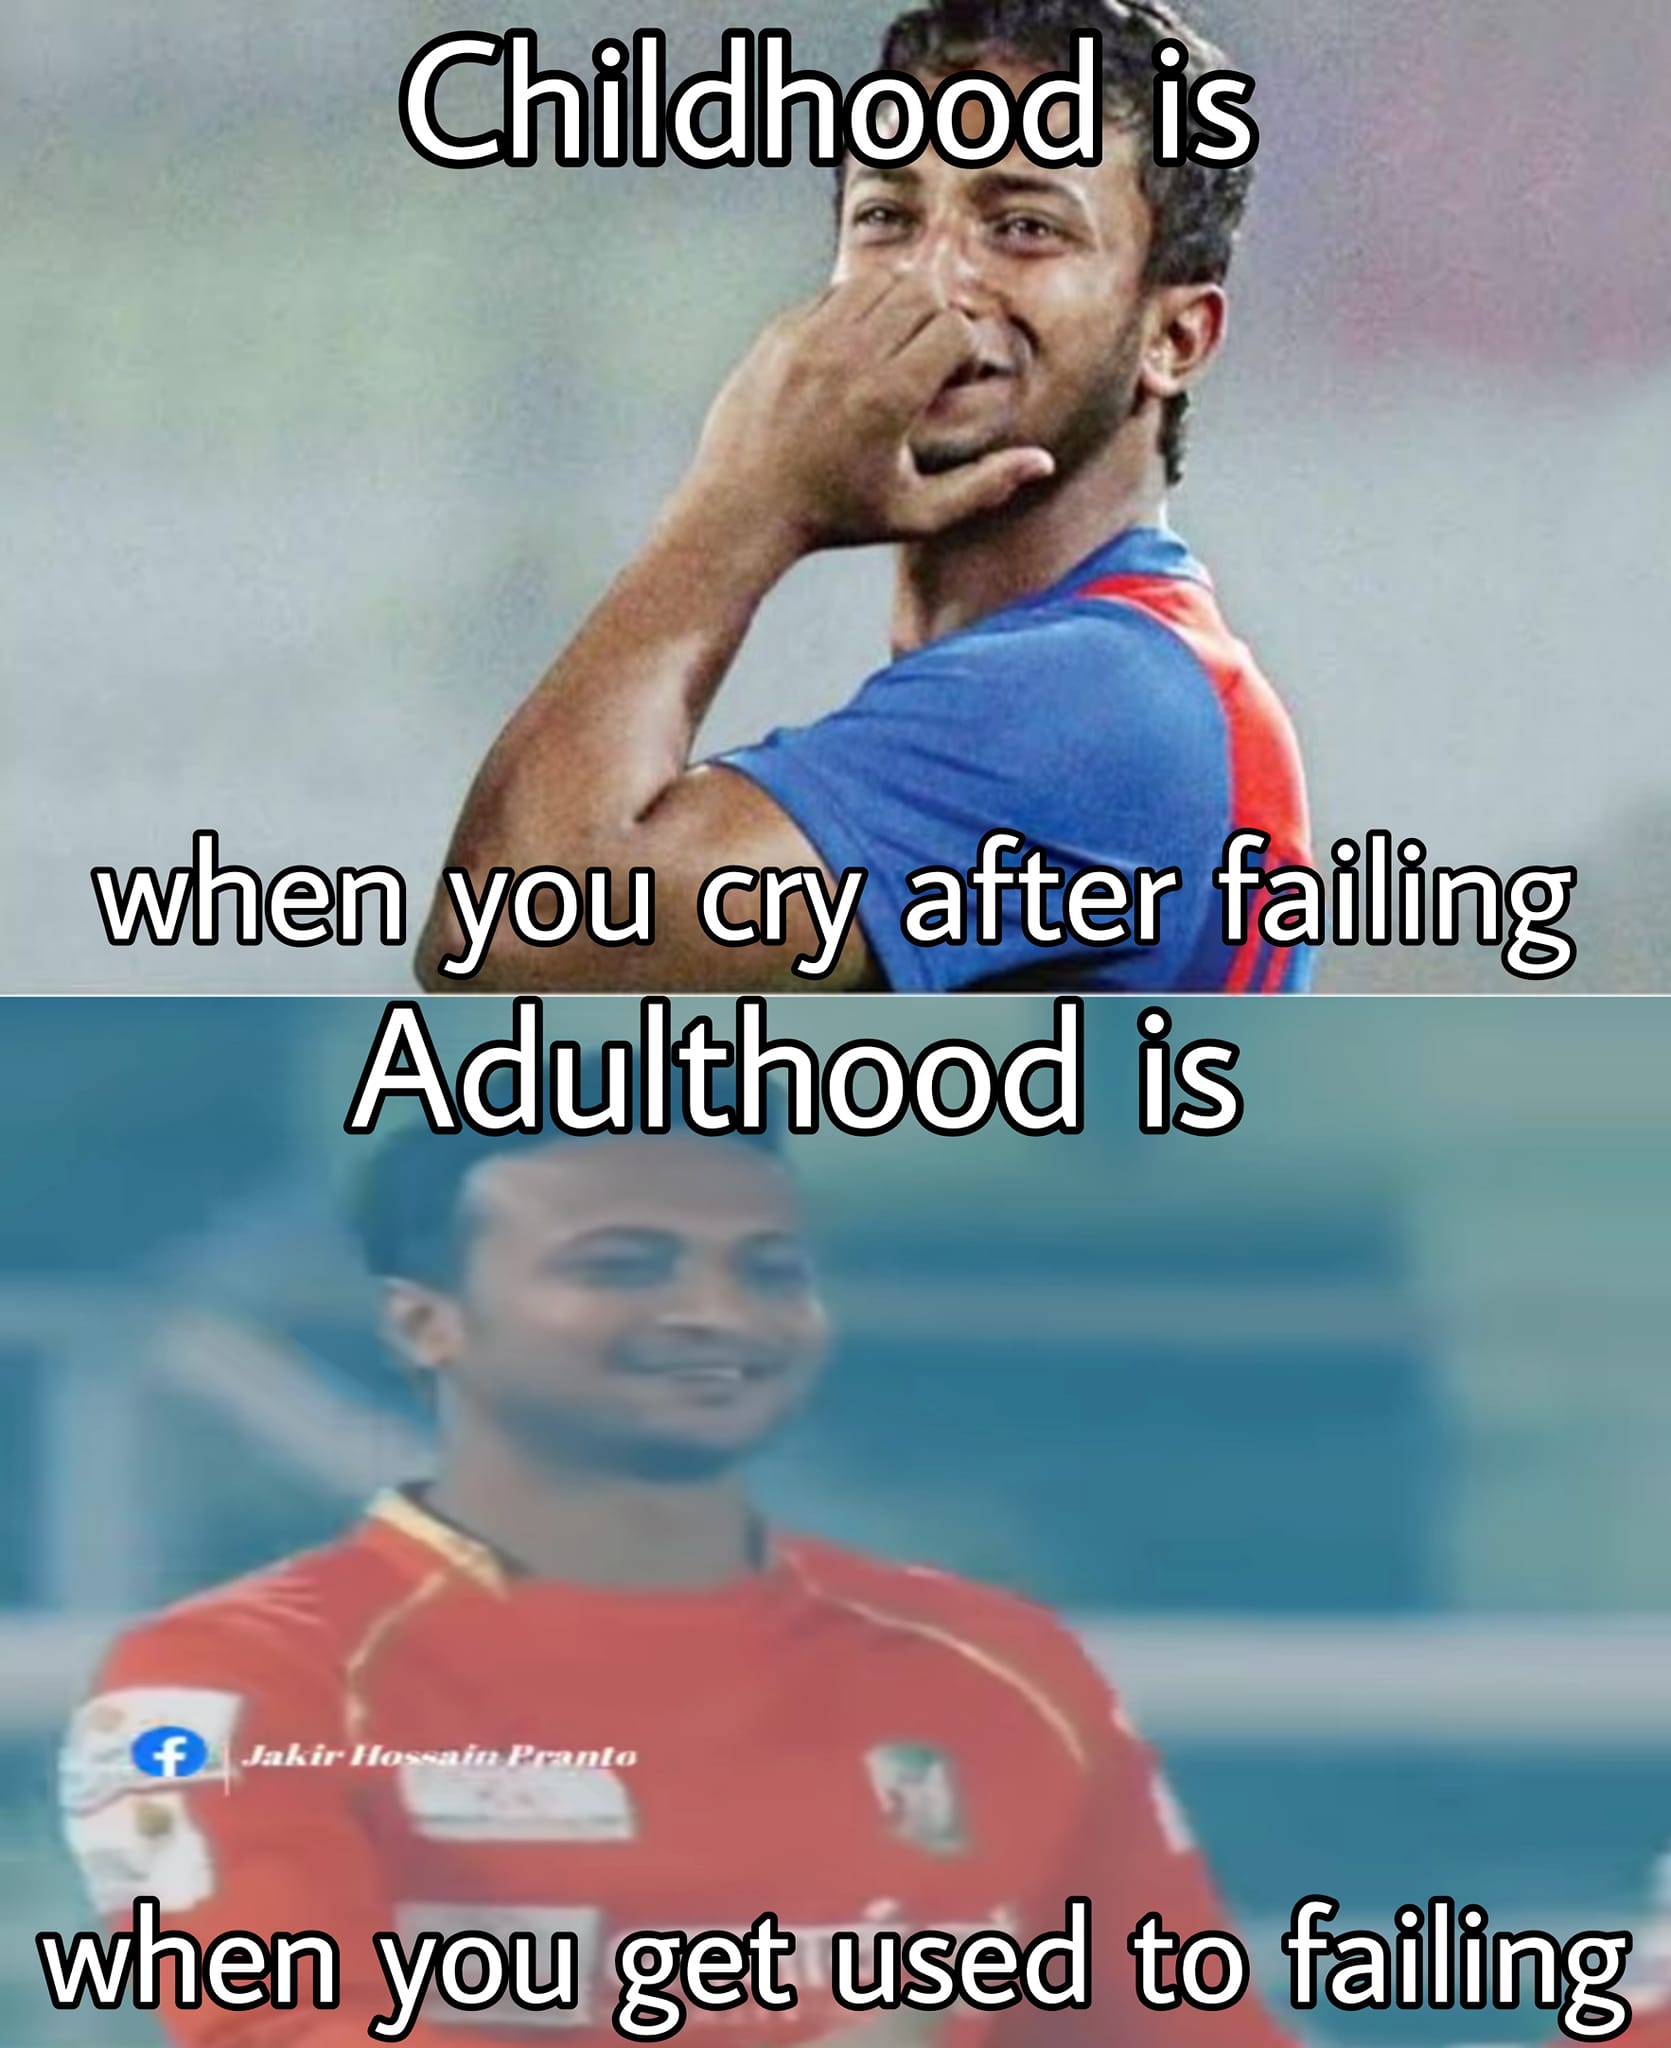
Caption: Childhood is when you cry after failing   Adulthood is when you ger used to failing
Label: non-hate